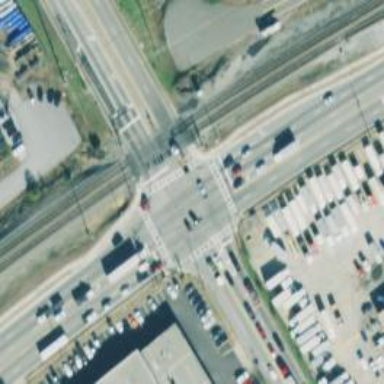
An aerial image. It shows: Level crossing with lights at railway intersection.